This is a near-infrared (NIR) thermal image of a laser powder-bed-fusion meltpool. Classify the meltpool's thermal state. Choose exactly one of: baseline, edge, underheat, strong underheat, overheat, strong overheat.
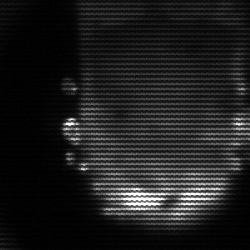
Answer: baseline